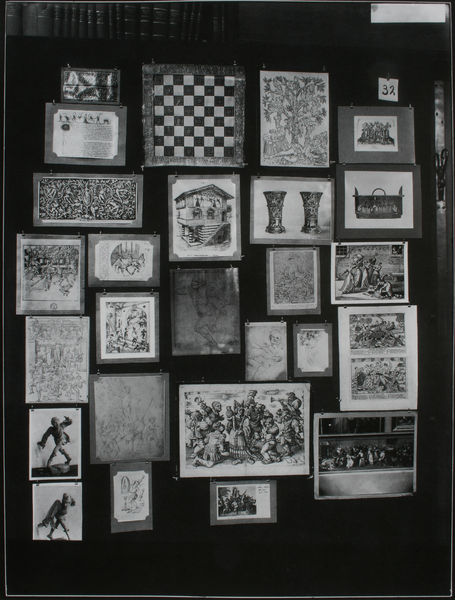
Titel: Der Bilderatlas Mnemosyne - Tafel 32
Künstler: Aby Warburg
Standort: London
Institution: Warburg Institute ©
Schlagwörter: baum, mann, weiß, menschen, grau, männer, schwarz, tisch, zeichnung, haus, tuch, ansammlung, gesellschaft, muster, schachbrett, wand, rahmen, bild, hütte, figur, kelch, kanne, krug, statue, vase, relief, holzschnitt, bilder, bücher, fotos, rahmung, grafik, klein, figuren, häuschen, treppe, tafel, karten, ornamente, vasen, collage, befestigung, foto, fotografie, photographie, becher, hängen, münchen, druck, schwarz-weiss, druckgrafik, stich, schach, tasche, entwurf, kunst, kollage, kasten, photo, reihung, ausstellung, handtasche, bibliothek, sammlung, museum, abendmahl, pokal, aufhängen, buchseiten, kunsthandwerk, szenen, kelche, tänzer, abbildung, drucke, gallerie, groteske, gegenstände, zeichnungen, vergleich, tafeln, pokale, assoziation, schwraz, atlas, illustrationen, stammbaum, klammern, fotografien, photos, bildtafel, postkarten, stecknadel, gegenüberstellung, system, colage, holzschnitte, blatter, verwirrend, warburg, zusammenstellung, verschiedene, angehängt, publikation, aby warburg, aby, bilderatlas, mnemosyne, pinnwand, reproduktionen, portfolio, bildatlas, bilderatals, aufgehänget, schahchbrett, tafel 32, fotowand, schchbrett, bildersammlung, nachlass, konvolut, 32, atals, mnemosyne-atlas, moriskentänzer, zechnungen, pinnand, pokl